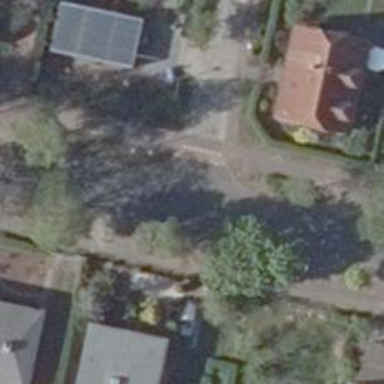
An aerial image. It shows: Paved residential road.